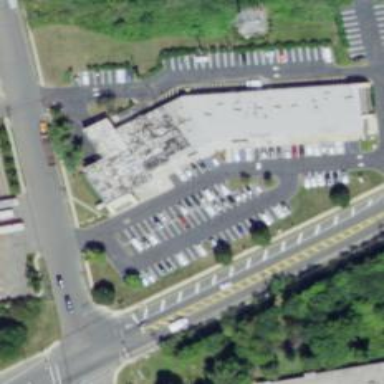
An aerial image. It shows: Convenience shop.